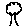
Label: tree